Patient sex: M
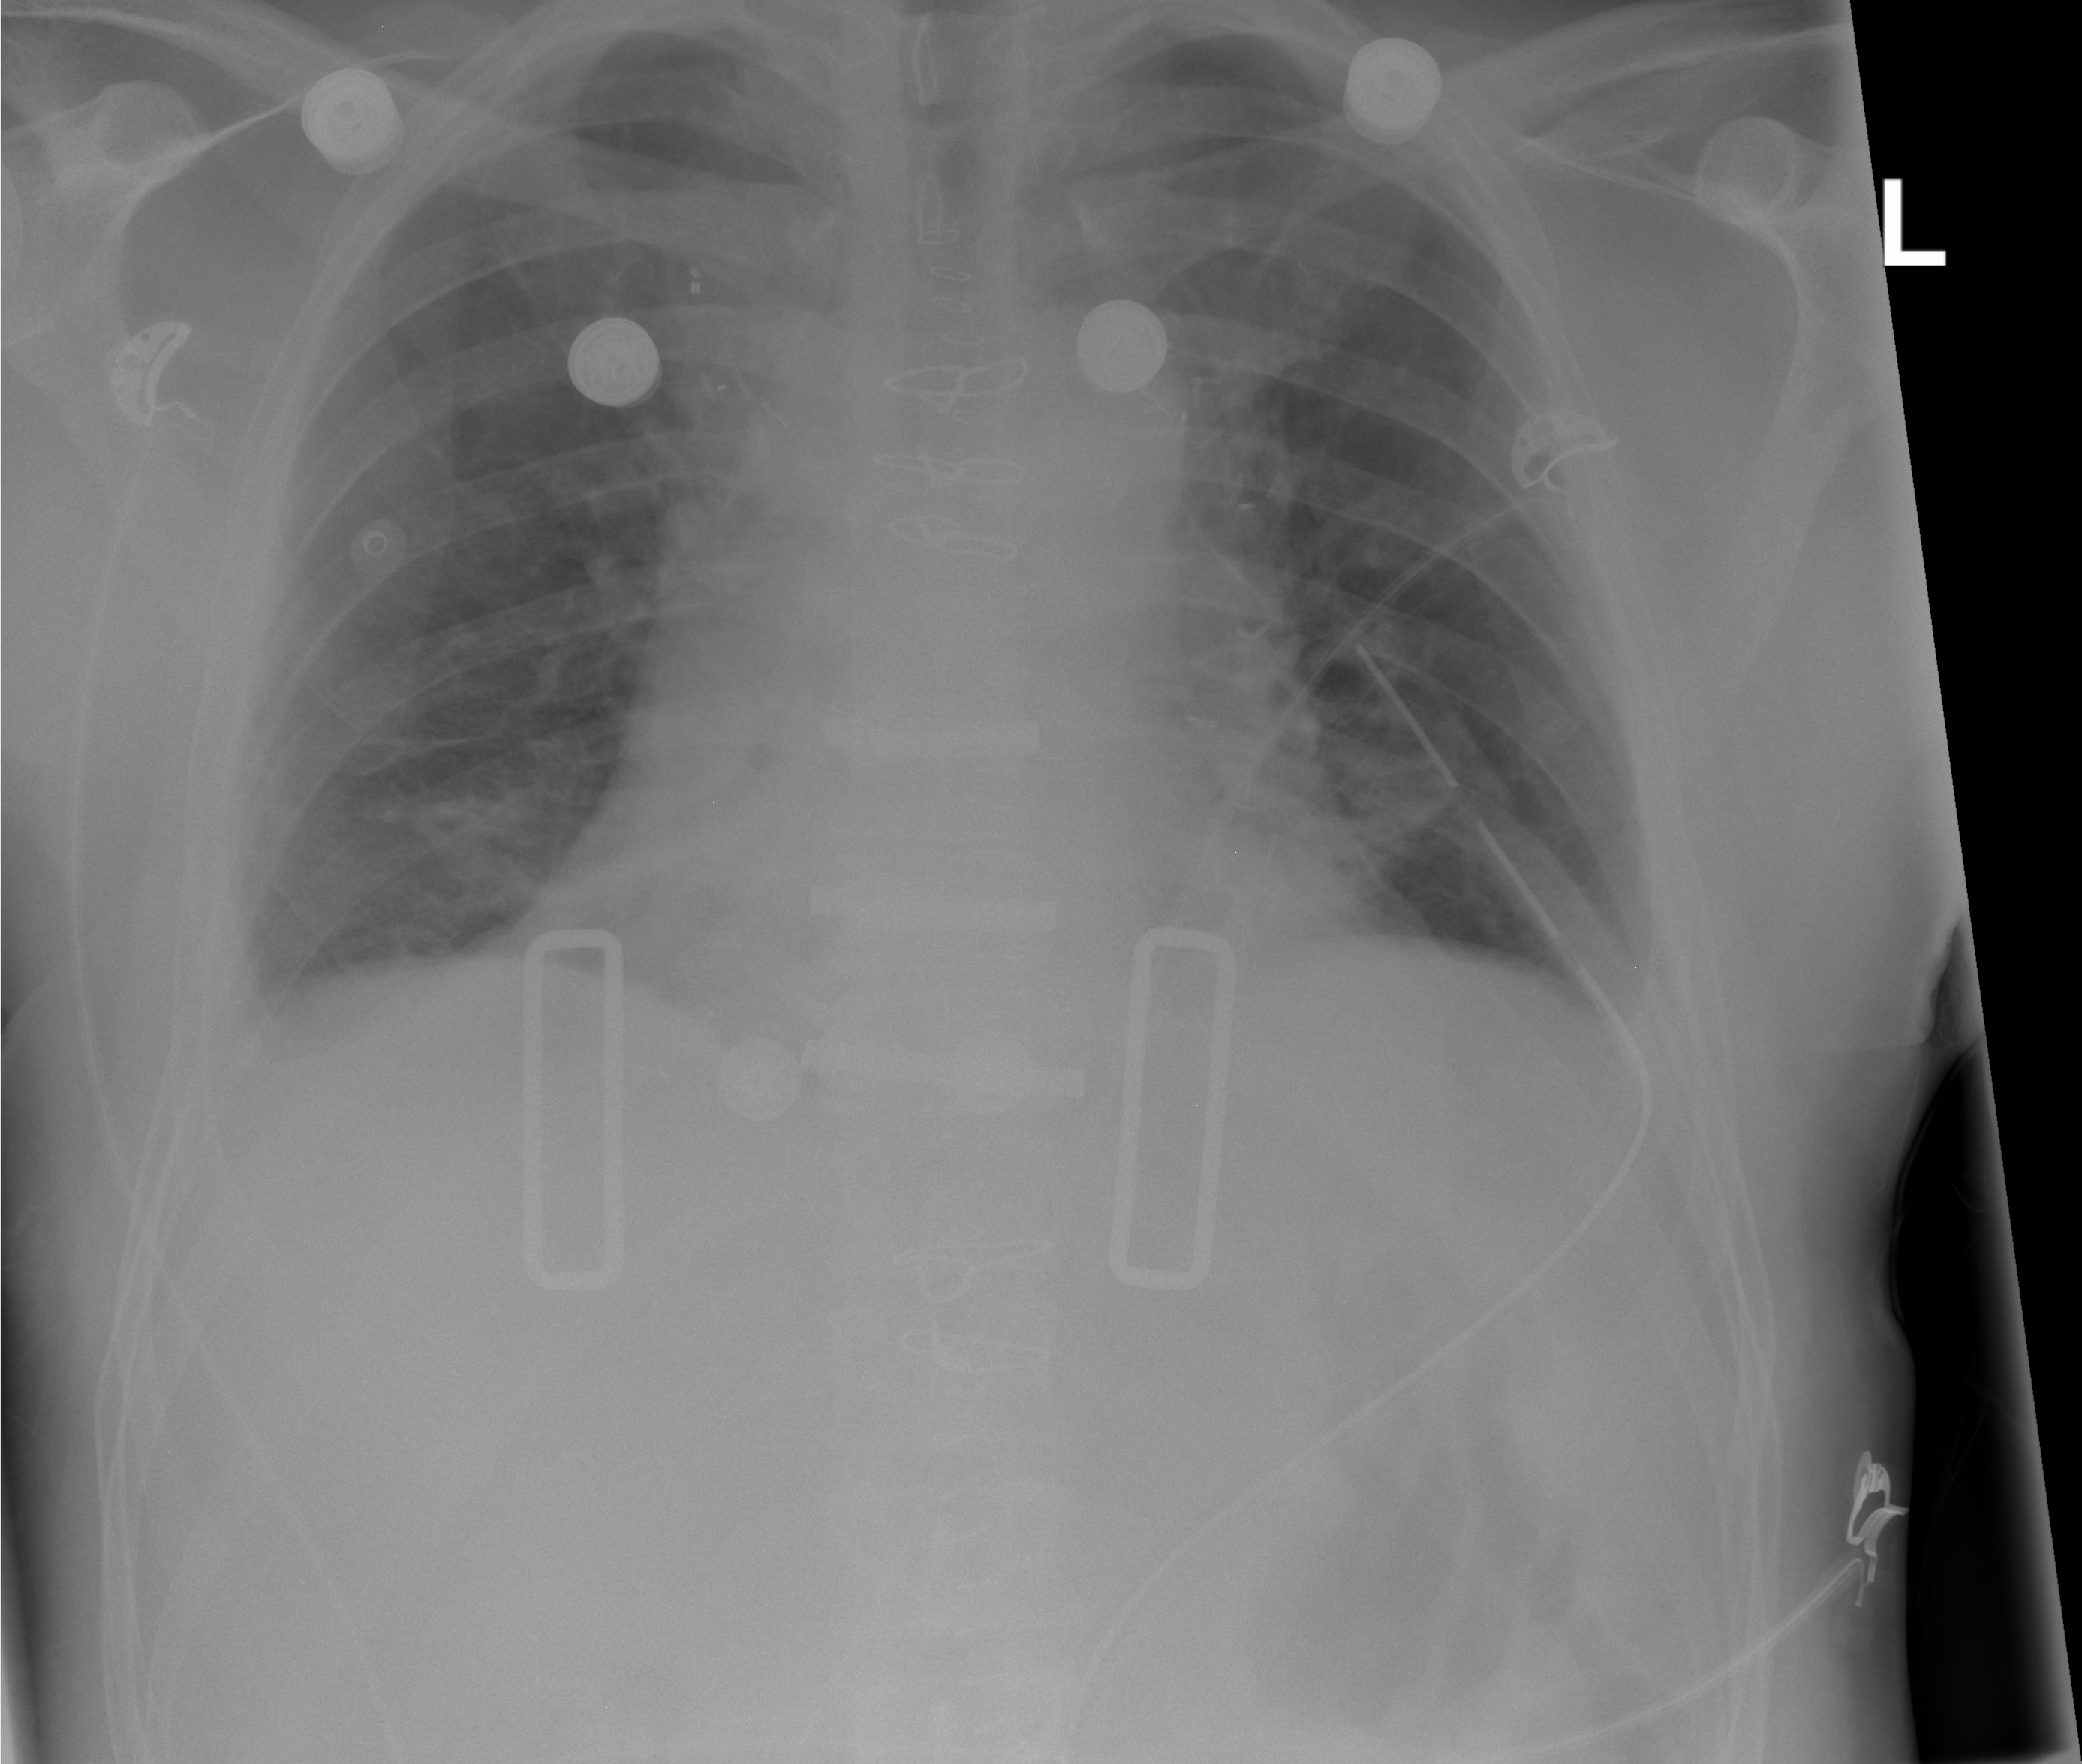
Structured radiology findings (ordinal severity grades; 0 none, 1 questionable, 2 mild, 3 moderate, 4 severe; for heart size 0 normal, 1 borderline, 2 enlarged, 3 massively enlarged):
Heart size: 2
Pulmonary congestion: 1
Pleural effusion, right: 1
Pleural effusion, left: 1
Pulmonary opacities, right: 0
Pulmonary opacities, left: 0
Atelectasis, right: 2
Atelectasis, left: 2